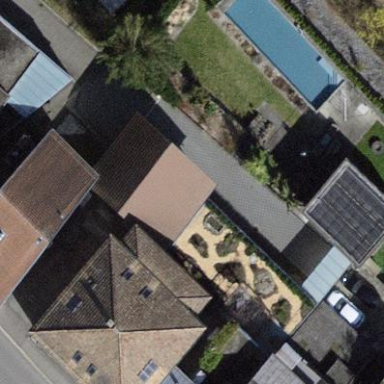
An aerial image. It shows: Building with tiled roof.